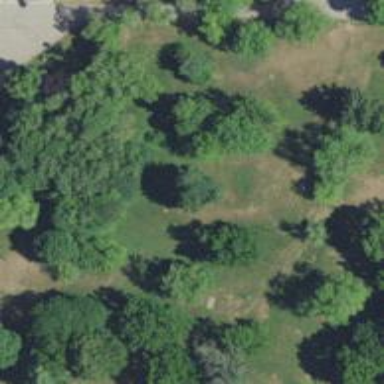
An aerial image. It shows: Disc golf hole.